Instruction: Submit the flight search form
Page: home
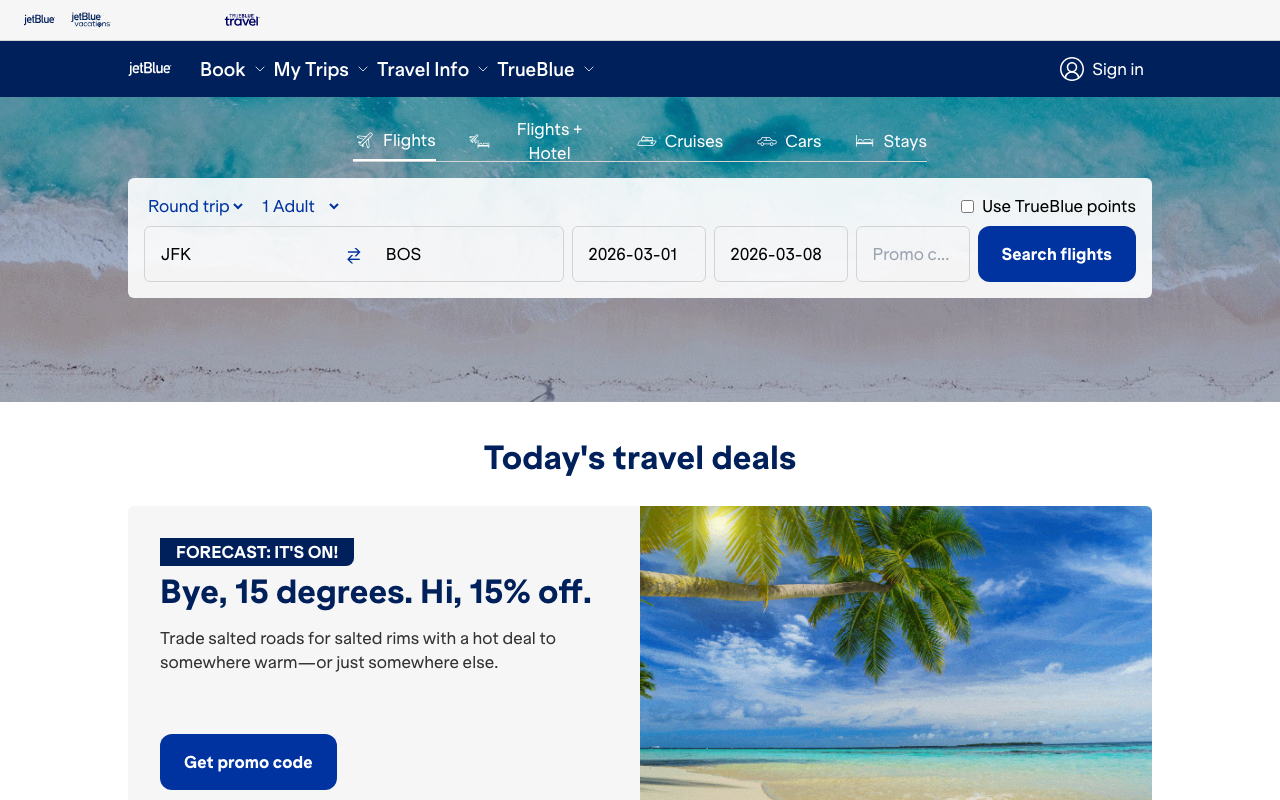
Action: click